Field crop: tomato
Growth stage: 1
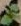
Species: solanum